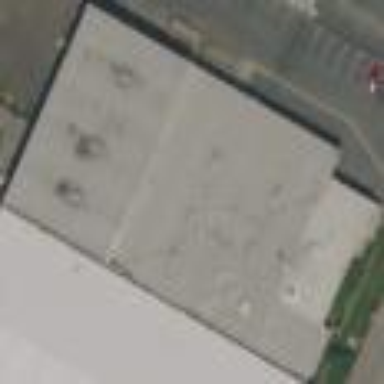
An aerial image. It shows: Warehouse.